Question: So here's what I am seeing now in my screen:

Now before I give more detailed explanation, let me just emphasize that this error happened only on iOS 6 on the device. The app works fine otherwise. This is an iPad app.
I have been trying to figure out this crash since this morning, but it's leading me nowhere as there isn't any crash logs generated for this error. I have "Strip debug symbols during copy" set to NO. Not sure where else I should check so that this error gets into my crash log, so I can get more details.
I have turned on NSZombieEnabled to YES, hoping that it would give me some more details on this EXC_BAD_ACCESS, but it still gives me the same result. Can anyone help me on what I can do next to at least get more crash information out of this bizzare crash? Where should I check so that my crash logs is generated.
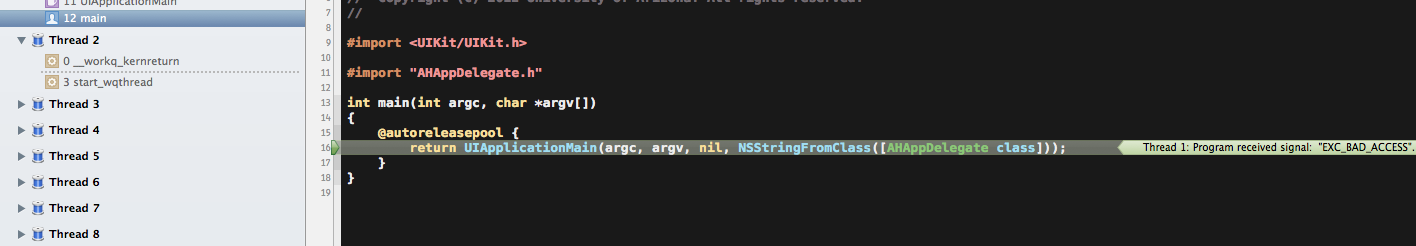
Answer: You can get crash log by using below code
'''
int main(int argc, char *argv[])
{
@autoreleasepool
{
@try
{
return UIApplicationMain(argc, argv, nil, NSStringFromClass([mSellerAppDelegate class]));
}
@catch (NSException *exception)
{
NSLog(@"%@",[exception callStackSymbols]);
return 1;
}
}
}
'''